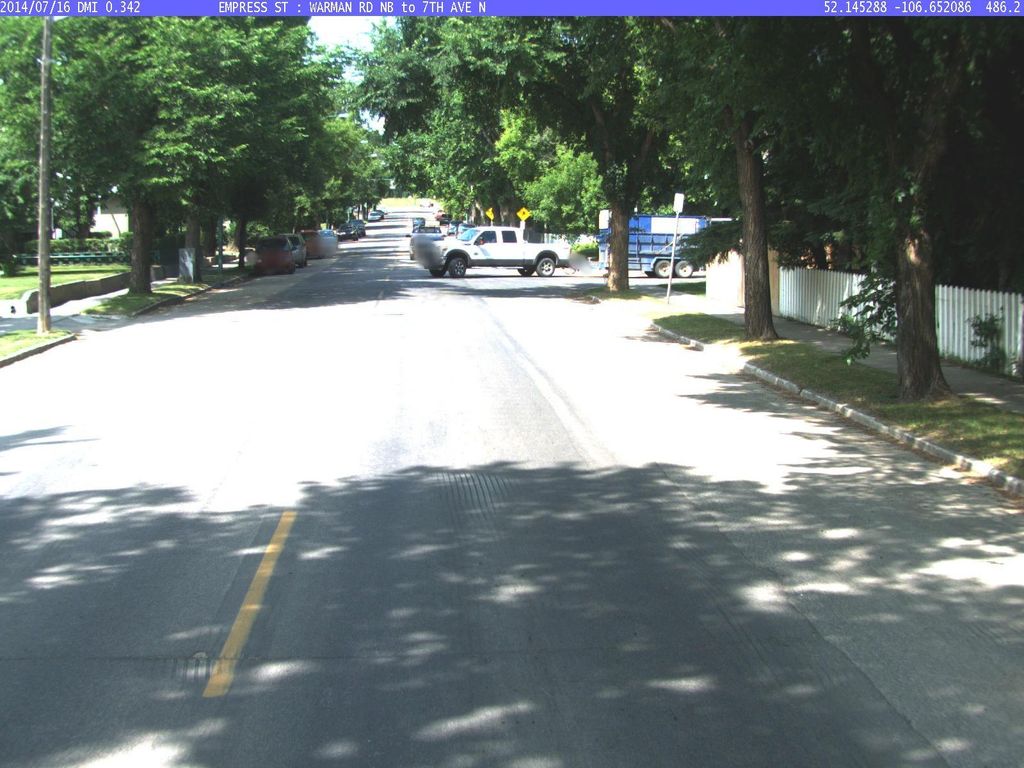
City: saskatoon